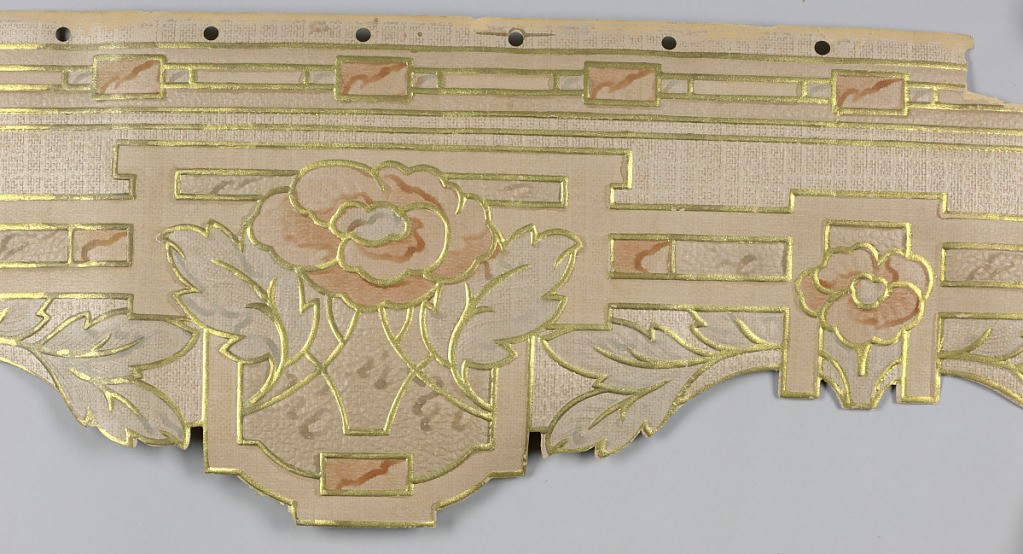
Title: Border
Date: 1910–15
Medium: Machine-printed, embossed, die-cut
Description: Red flower sporting two leaves occupies lower pendant section, alternating with smaller flower centered between two larger leaves. Printed in very washed out colors on a tan ground. Heavy metallic gold outline around different elements. Bottom edge of border is cut out around border design. Hole punches along top edge.